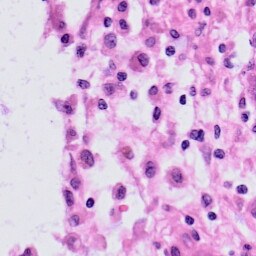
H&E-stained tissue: Skin